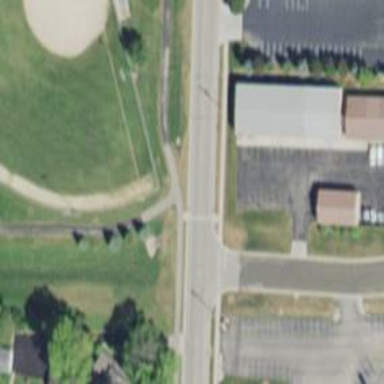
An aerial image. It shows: Marked crossing on the road.